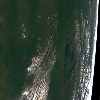
Label: land